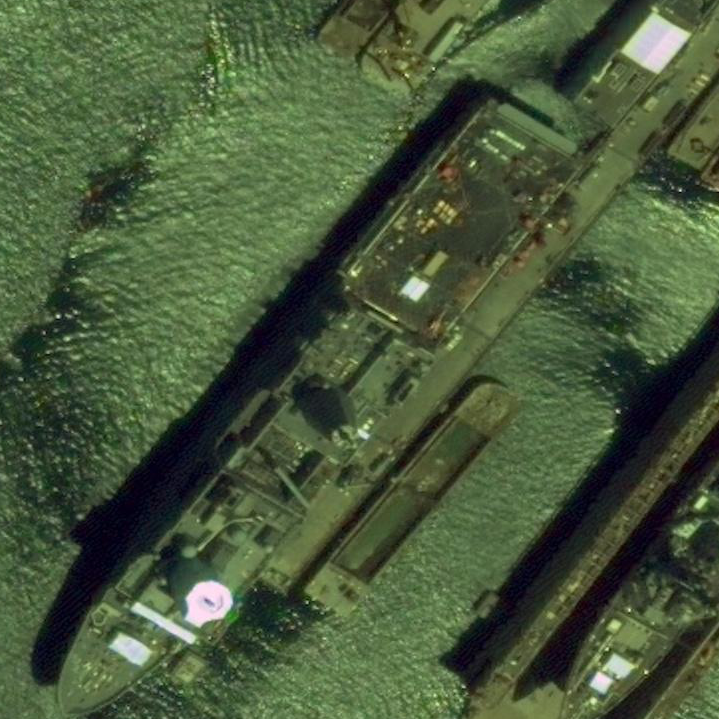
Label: San_Antonio-class_transport_dock